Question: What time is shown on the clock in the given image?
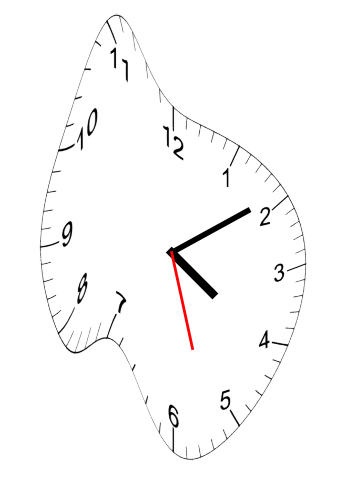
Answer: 04:09:27